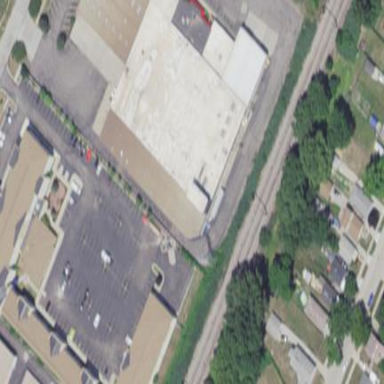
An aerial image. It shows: Warehouse.